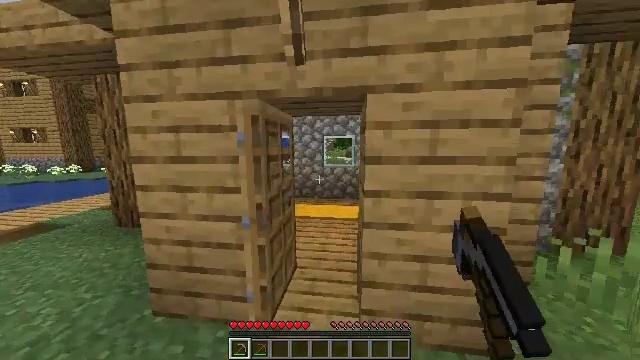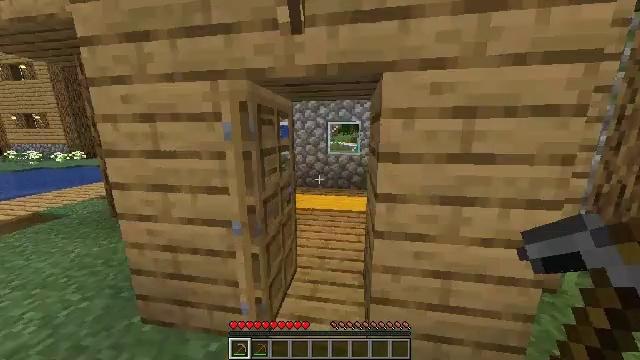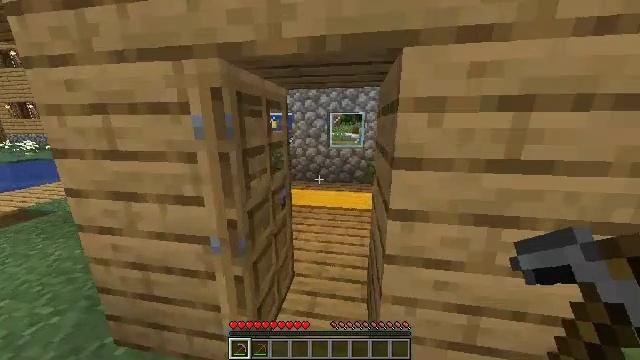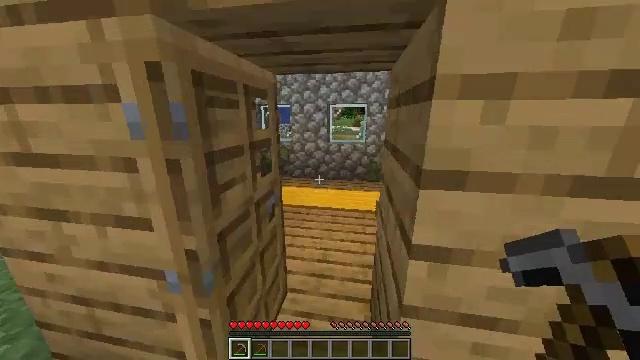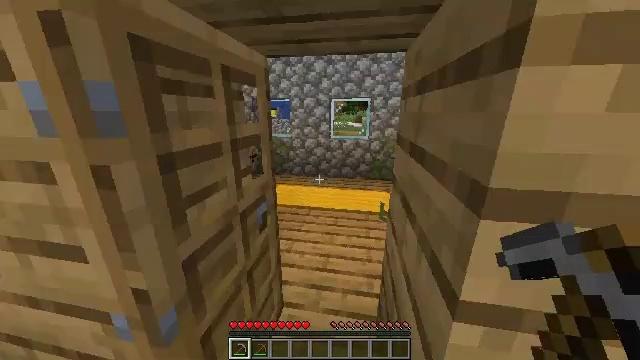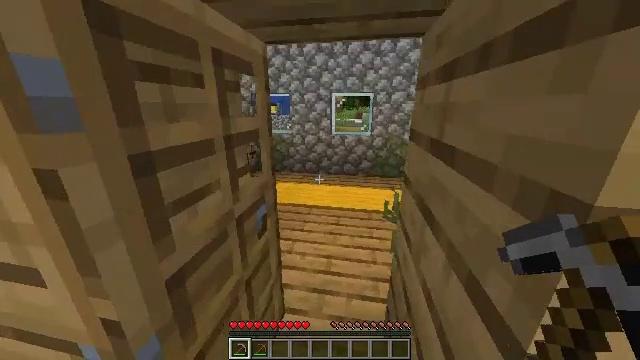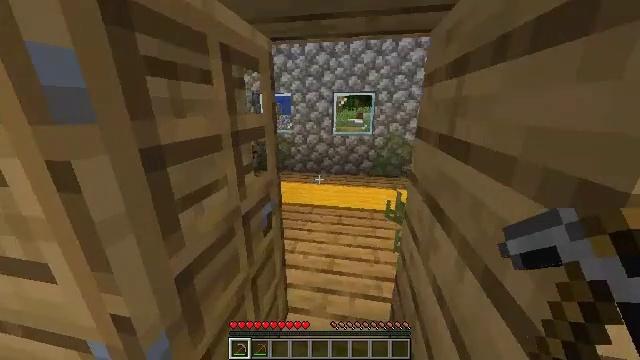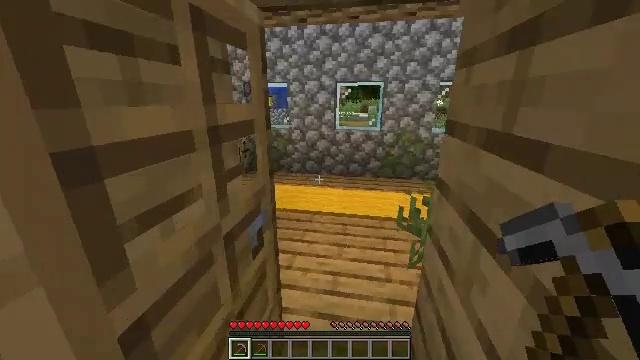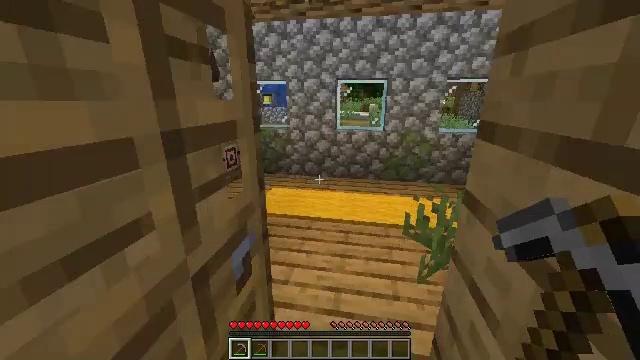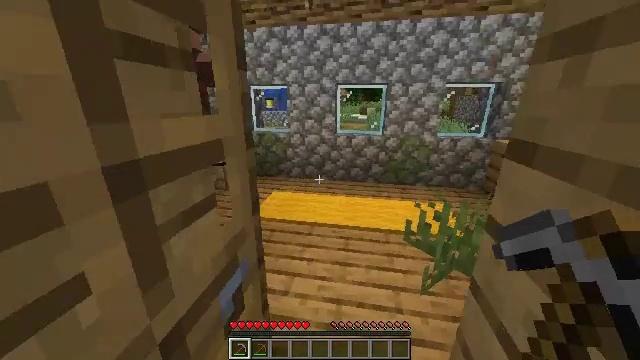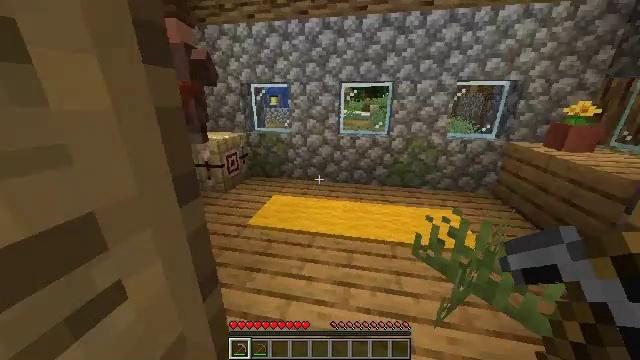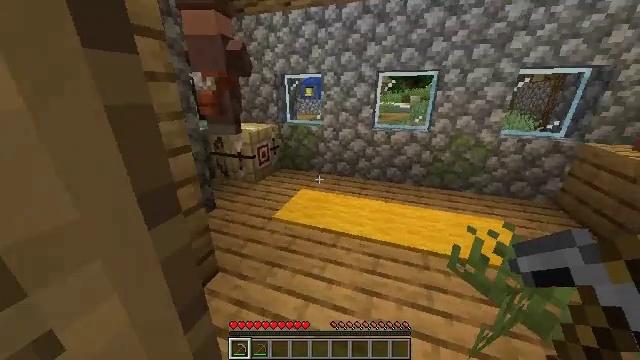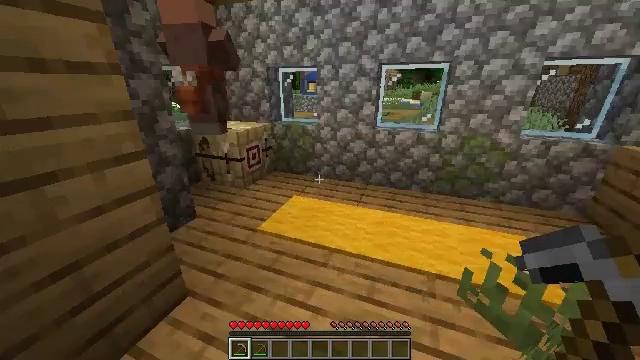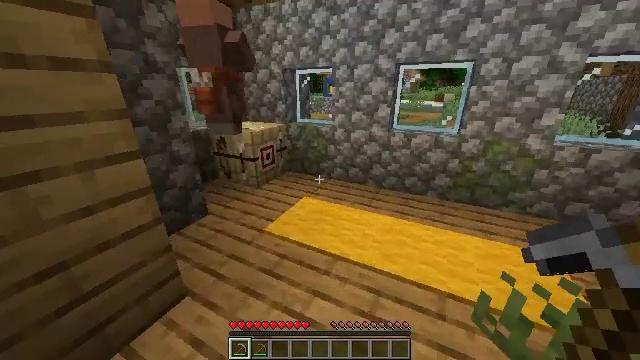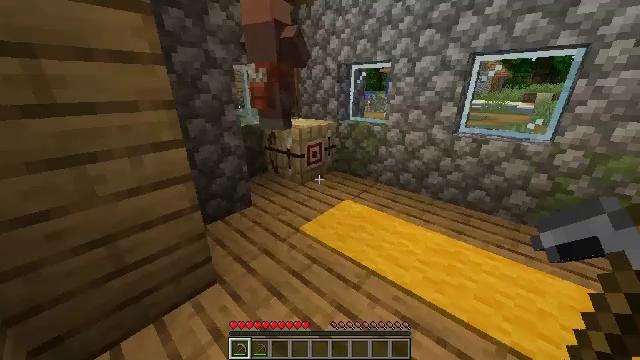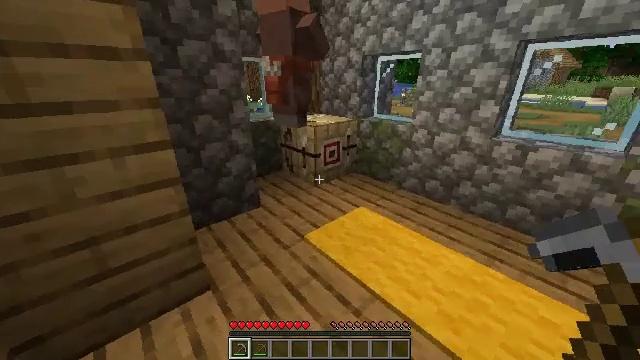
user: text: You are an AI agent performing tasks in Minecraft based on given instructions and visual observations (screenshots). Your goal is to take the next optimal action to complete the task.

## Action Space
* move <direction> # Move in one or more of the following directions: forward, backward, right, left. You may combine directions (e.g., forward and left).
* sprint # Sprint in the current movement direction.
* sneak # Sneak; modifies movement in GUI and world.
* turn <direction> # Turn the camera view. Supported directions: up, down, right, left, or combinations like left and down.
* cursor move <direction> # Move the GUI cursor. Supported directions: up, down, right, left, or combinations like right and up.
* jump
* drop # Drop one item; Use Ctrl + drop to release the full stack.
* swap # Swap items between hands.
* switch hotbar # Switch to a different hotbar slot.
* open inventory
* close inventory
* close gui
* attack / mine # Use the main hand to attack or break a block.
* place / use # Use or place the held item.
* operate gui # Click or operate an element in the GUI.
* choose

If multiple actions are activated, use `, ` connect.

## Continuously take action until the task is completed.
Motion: motion action
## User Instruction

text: Mine block fletching table.
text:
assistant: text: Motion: move forward, sprint, turn left and down
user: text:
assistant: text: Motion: move forward, sprint, turn down
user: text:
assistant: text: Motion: move forward, sprint, turn down
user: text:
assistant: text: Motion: move forward, sprint, turn down
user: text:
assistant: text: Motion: move forward, sprint, turn down
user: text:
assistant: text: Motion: move forward, sprint
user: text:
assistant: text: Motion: move forward, sprint
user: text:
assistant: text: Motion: move forward, sprint
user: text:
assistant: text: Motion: move forward, sprint
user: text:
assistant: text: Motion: move forward and move right, sprint, turn left and down
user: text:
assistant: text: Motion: move forward and move right, sprint, turn left and down
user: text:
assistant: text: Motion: move forward and move right, sprint, turn left
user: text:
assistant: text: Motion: move forward and move right, sprint, turn left
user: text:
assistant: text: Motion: move forward and move right, sprint, turn left
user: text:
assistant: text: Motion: move forward and move right, sprint, turn left
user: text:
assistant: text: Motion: move forward, turn left
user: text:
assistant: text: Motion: move forward
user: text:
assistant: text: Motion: turn left
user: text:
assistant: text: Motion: turn left and up
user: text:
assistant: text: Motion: turn up
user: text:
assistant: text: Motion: turn right and up
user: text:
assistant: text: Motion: turn right and down
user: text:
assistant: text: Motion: turn right and down
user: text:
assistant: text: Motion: turn right and down
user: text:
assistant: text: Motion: no_op
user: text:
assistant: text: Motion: turn right and up
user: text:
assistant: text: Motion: turn up
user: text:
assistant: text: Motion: turn left and up
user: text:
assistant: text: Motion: turn left and up
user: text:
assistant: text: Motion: turn left and up